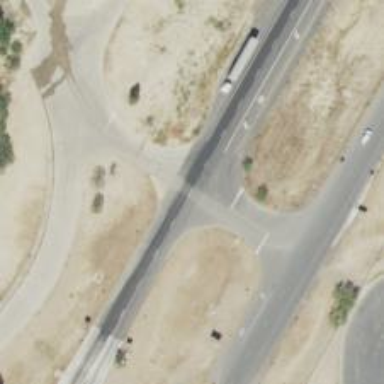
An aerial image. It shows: Trunk link highway.